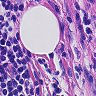
Metastatic tissue present: no